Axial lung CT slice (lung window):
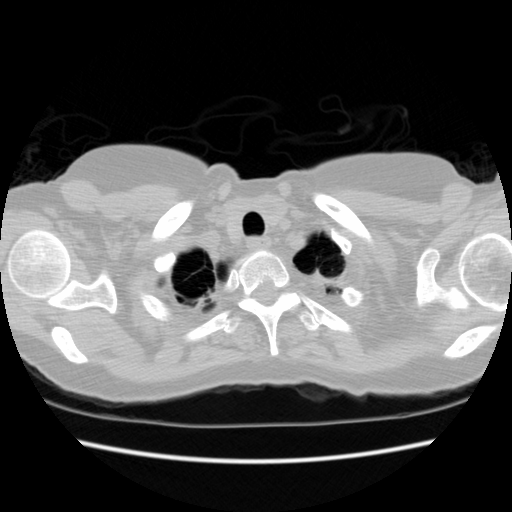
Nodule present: no